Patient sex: M
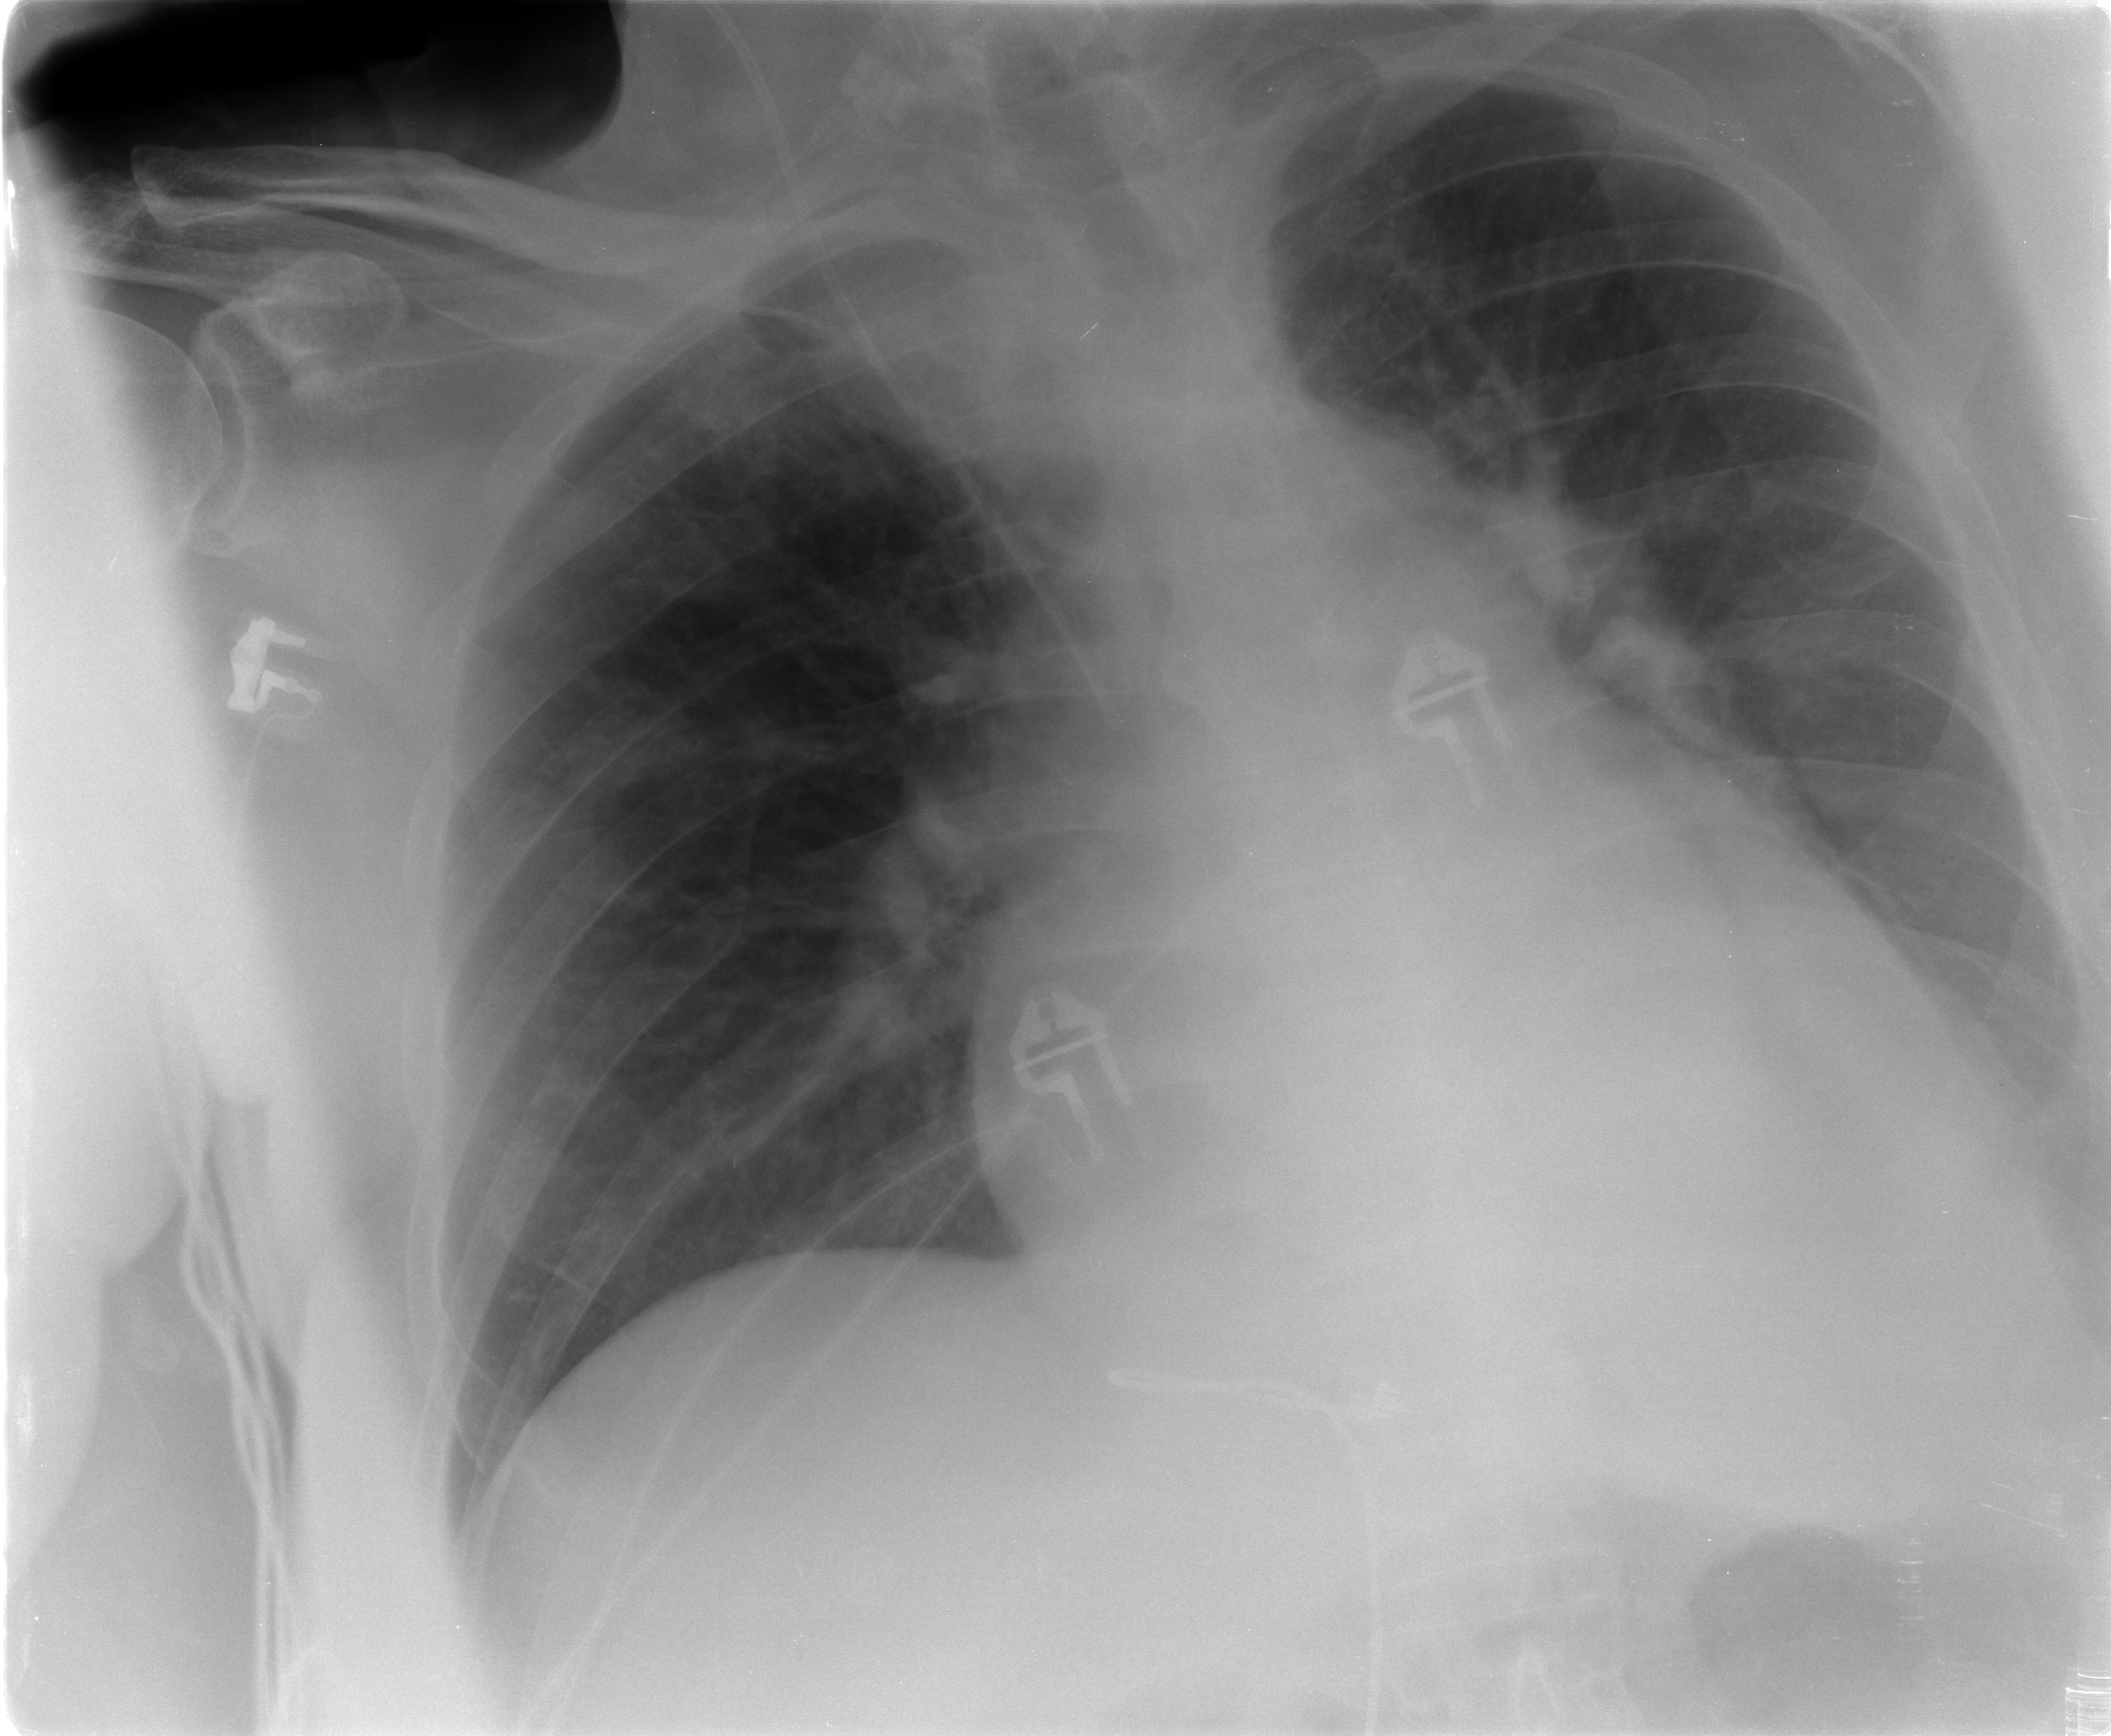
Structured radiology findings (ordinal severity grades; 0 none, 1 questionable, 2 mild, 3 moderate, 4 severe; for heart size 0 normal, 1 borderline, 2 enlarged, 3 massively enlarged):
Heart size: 2
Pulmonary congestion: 2
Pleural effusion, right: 0
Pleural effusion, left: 2
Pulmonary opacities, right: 0
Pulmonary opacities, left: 0
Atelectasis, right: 0
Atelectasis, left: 2